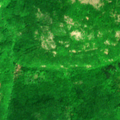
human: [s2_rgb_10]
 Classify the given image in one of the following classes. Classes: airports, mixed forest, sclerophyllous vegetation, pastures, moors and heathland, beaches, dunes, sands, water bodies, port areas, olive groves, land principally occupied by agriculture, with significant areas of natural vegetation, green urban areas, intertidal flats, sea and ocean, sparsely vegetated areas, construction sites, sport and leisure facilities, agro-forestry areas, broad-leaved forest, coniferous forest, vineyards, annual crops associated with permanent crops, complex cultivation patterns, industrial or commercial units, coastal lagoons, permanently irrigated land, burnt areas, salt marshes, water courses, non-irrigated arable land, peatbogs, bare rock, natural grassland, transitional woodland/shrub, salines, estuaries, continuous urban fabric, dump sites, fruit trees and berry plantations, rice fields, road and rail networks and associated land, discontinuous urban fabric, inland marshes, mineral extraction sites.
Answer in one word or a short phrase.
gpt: broad-leaved forest, natural grassland